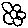
Label: flower